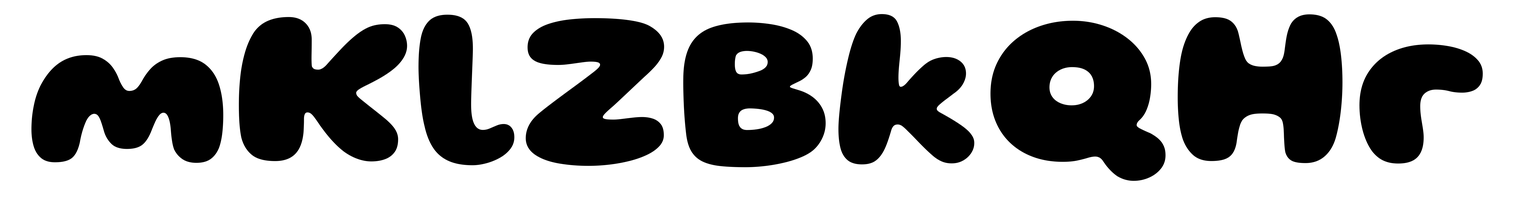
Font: Gluten_ExtraBold